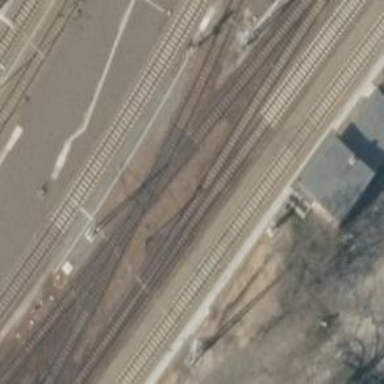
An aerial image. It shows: Railway crossing.